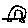
Label: car